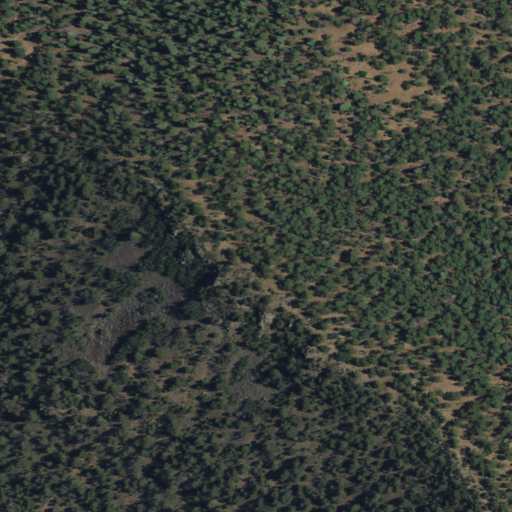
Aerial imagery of mountain in New Mexico named Apache Mountain containing only evergreen forest